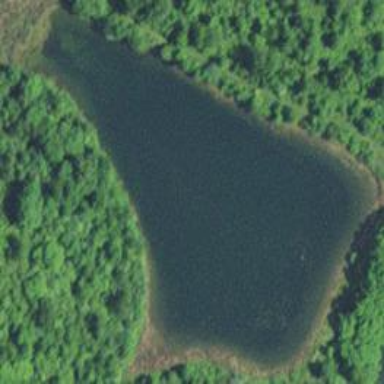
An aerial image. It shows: Pond with natural water.